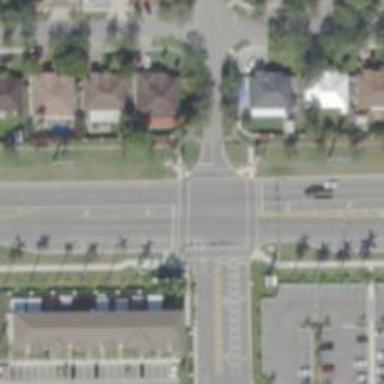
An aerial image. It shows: Uncontrolled road crossing with line markings.